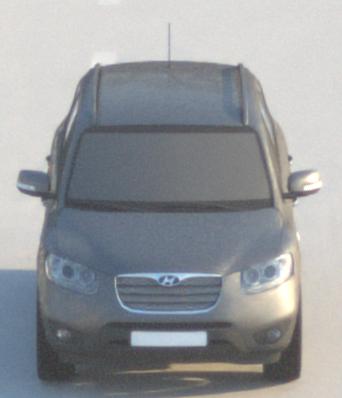
Make: Hyundai
Model: Santa Fe 2.4
Detailed model: Santa Fe (CM)
Model produced from: 2010/01
Model produced until: 2012/09
Doors: 5
Color: gray
Road condition: dry road
Daytime: sunrise or sunset
Contrast: medium contrast